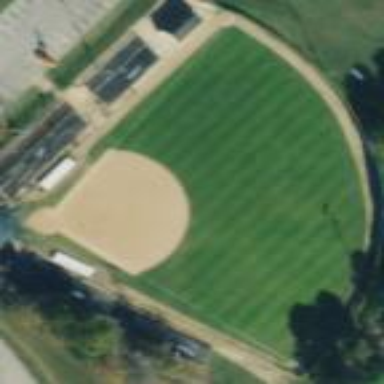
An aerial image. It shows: Baseball pitch enclosed by fence.